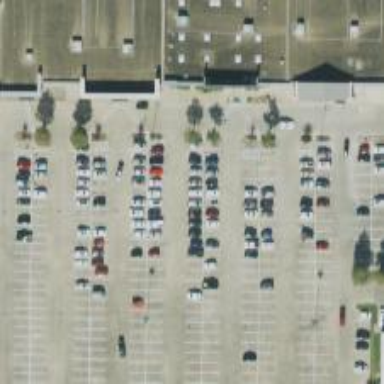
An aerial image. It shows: Parking space.